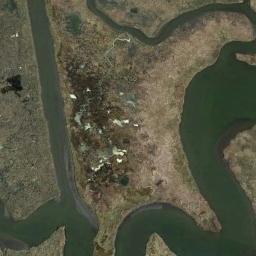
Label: wetland